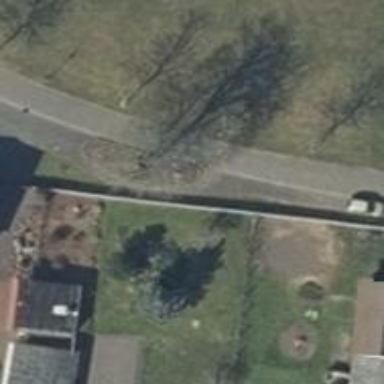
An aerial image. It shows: Deciduous tree with broadleaved leaves.